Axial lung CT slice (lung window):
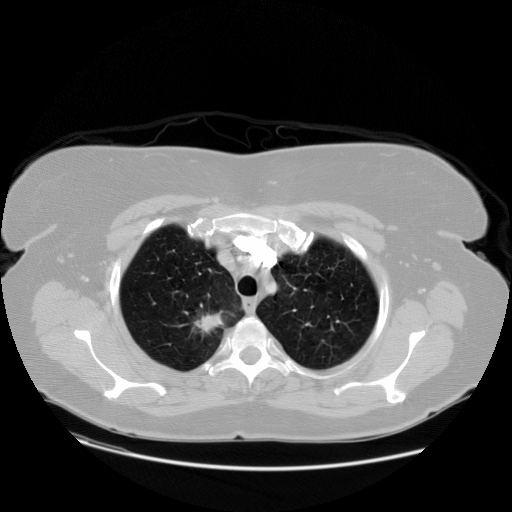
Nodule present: yes
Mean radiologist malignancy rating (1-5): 4.5